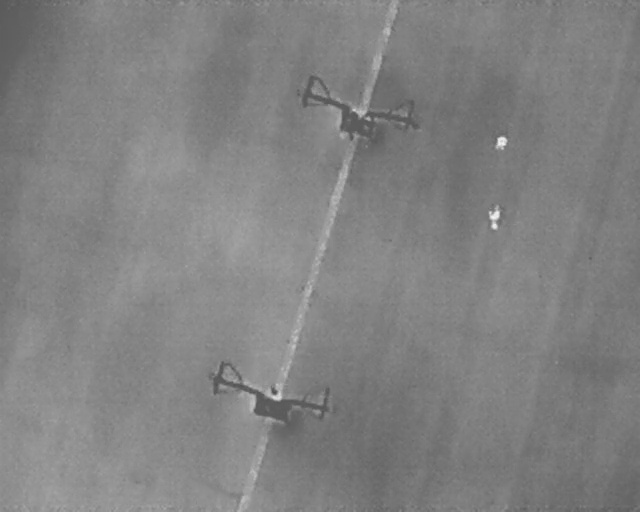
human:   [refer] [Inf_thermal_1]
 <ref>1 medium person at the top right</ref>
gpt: <box>[[77, 26, 79, 29, 2]]</box>